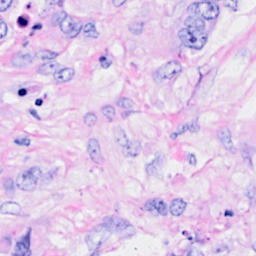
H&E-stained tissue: Breast